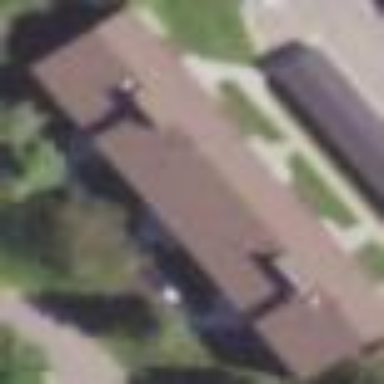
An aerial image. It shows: Terrace building.